Interaction volume radius: 5 \u00c5
Interaction volume height: 25 \u00c5
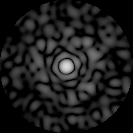
Disorder parameter: 0.884